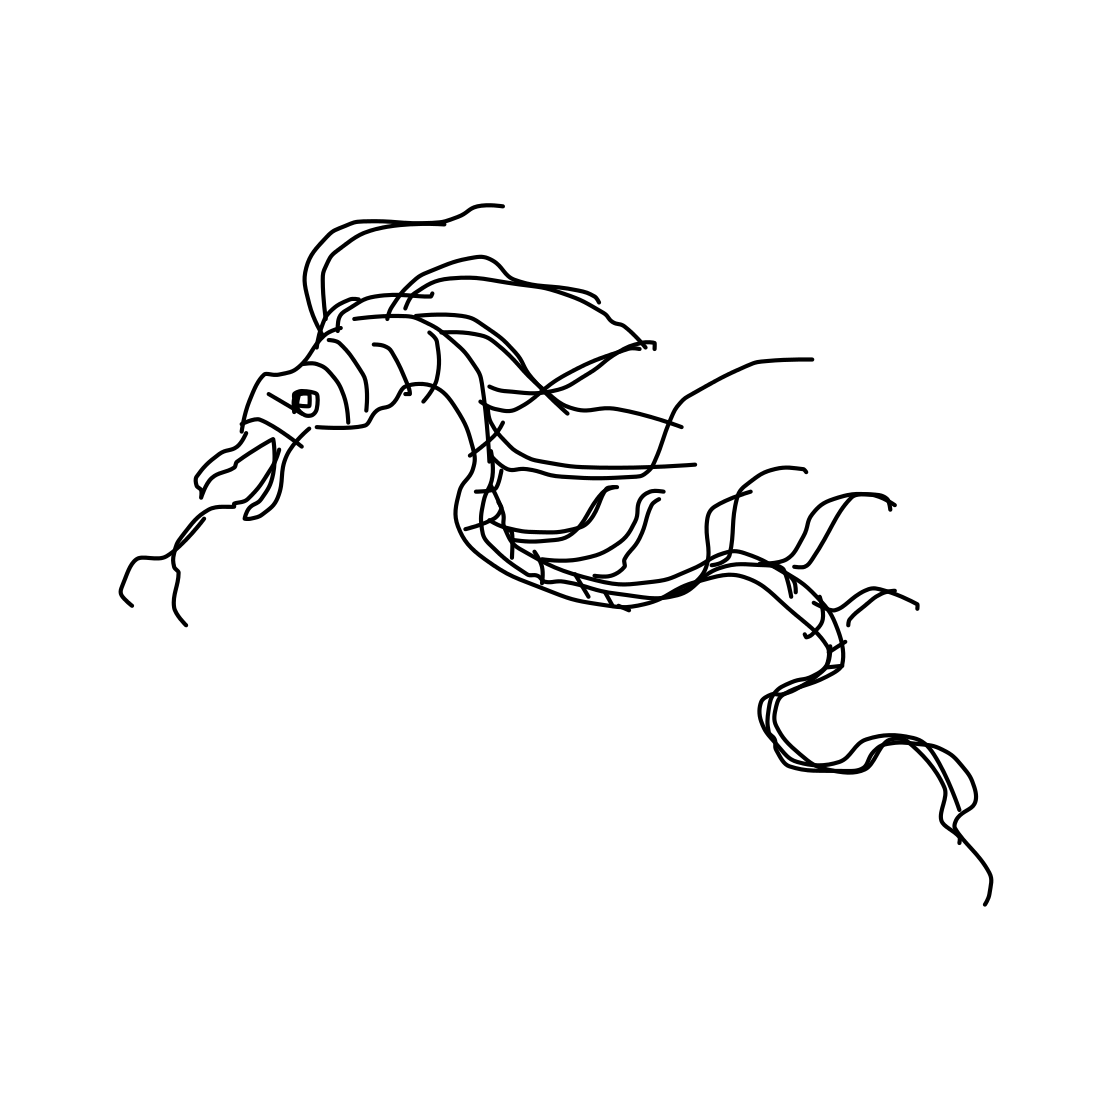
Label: dragon